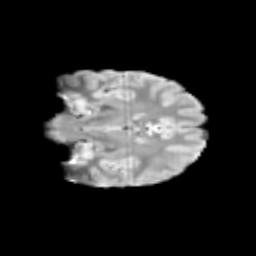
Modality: T2w
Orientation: coronal
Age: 10
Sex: female
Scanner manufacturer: siemens
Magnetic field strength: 3 T
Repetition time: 3.8 s
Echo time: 0.07 s